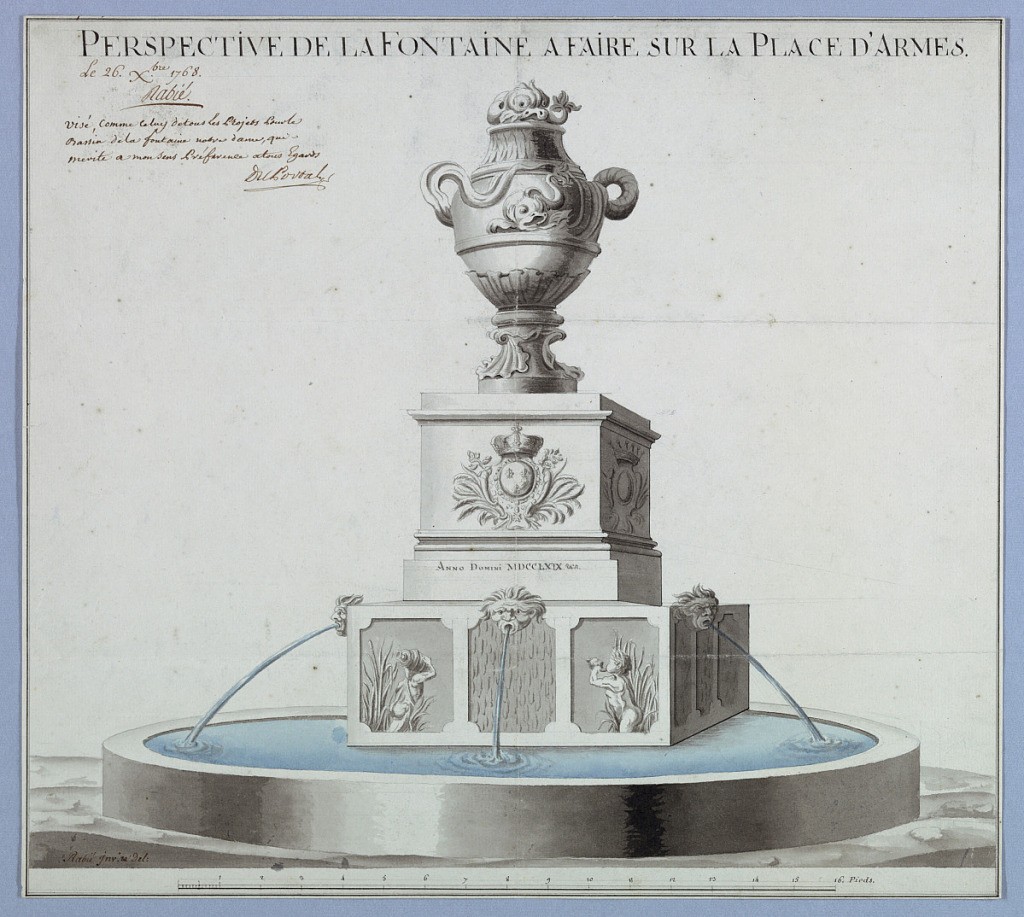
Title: Design for a Fountain
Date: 1768
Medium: Pen and ink, brush and blue wash, graphite on paper
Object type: Drawing
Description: Circular bsain into which the water pours from masks in the top center of a base which is also decorated with reliefs of source and water dishes. A pedestal with an urn, the handles of which are formed by dolphons, stands on the base. The front side of the pedestal shows the royal French coat of arms.